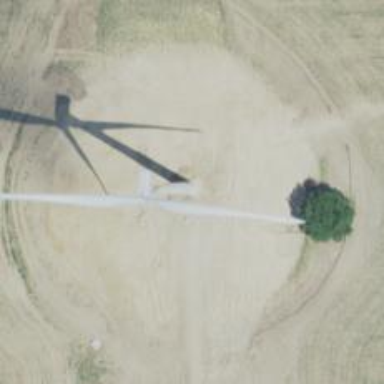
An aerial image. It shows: Wind generator using wind turbines of horizontal axis.